一年级 · 算术
列式计算，正确的是（）。

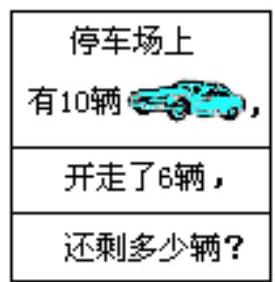
A. $16-6=10$ (辆)
B. $10+6=16$ (辆)
C. $16-10=6$ (辆)
D. $10-6=4$ (辆)
答案: D